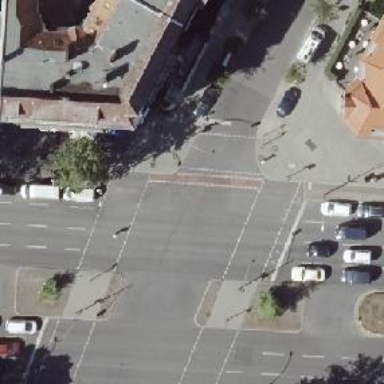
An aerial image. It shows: Crossing with traffic signals.